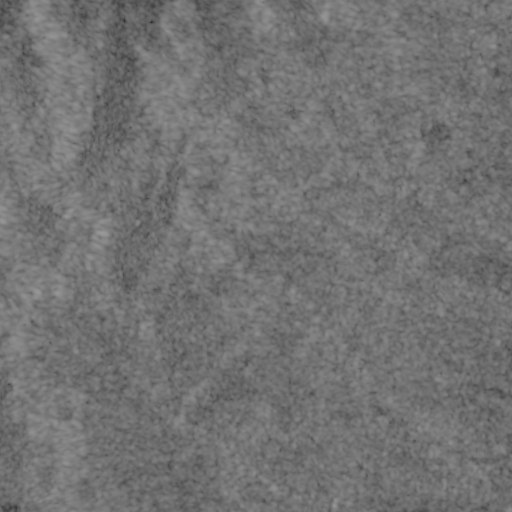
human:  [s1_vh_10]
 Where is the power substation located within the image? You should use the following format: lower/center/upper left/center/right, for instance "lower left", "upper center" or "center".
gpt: The power substation is located in the lower right of the image.
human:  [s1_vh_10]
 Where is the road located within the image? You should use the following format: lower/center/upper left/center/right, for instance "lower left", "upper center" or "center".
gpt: There is no road in the image.

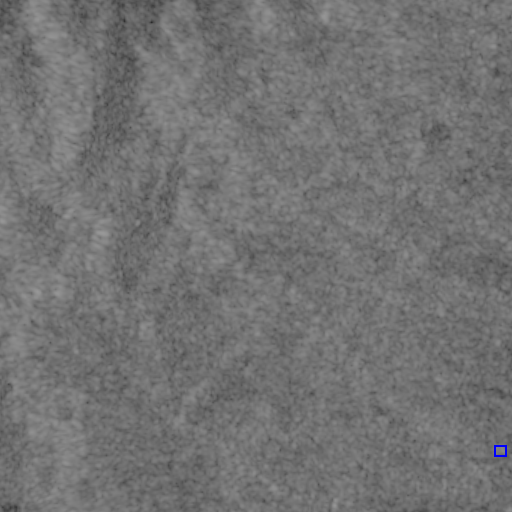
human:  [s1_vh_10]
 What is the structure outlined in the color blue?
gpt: The structure outlined in blue is a power substation.
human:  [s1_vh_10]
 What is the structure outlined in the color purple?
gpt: There is no purple outline.